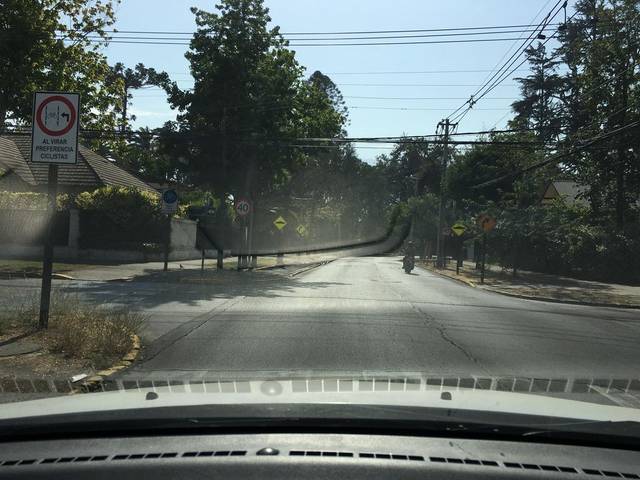
Region: Chile
Coordinates: -33.457, -70.589